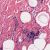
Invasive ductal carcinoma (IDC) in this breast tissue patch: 0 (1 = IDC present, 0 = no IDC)